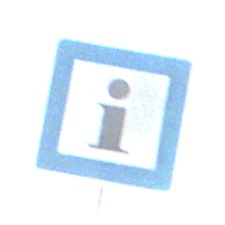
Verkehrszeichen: Informationsstelle
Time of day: SunriseSunset
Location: Outdoor (RoadRail)
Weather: Clear
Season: NotSpecified
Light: Natural